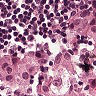
Metastatic tissue present: yes